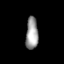
Tissue: prostate
Cell type: Epithelial cells
Senescence score: 0.2397
Nuclear area (px): 386
Mean DAPI intensity: 156.036